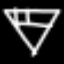
Label: diamond